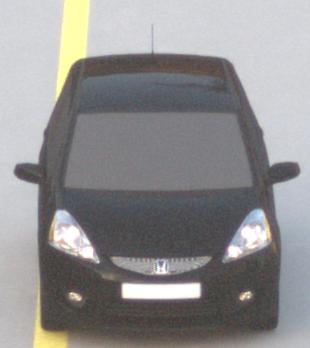
Make: Honda
Model: Jazz 1.2
Detailed model: Jazz (III) (11/08 - 04/11)
Model produced from: 2008/11
Model produced until: 2010/10
Doors: 5
Color: black
Road condition: dry road
Daytime: sunrise or sunset
Contrast: low contrast